Field crop: maize
Growth stage: 1
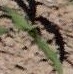
Species: maize